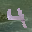
Label: 4